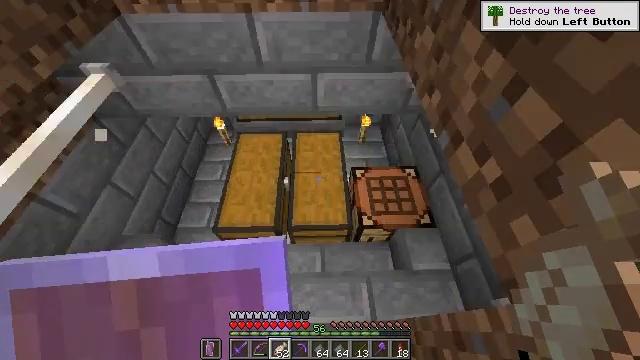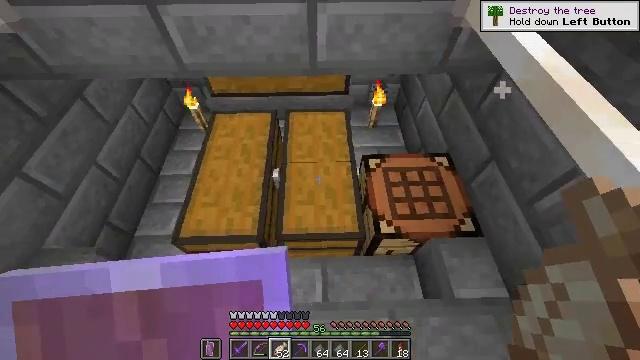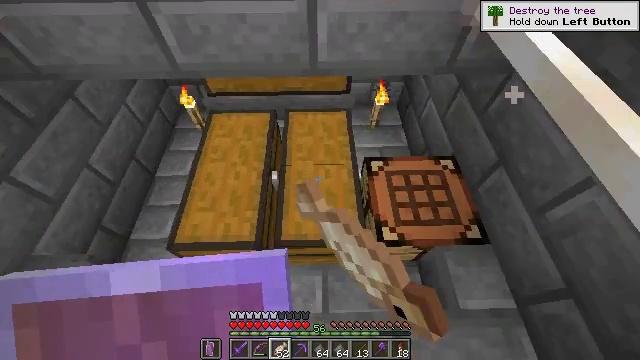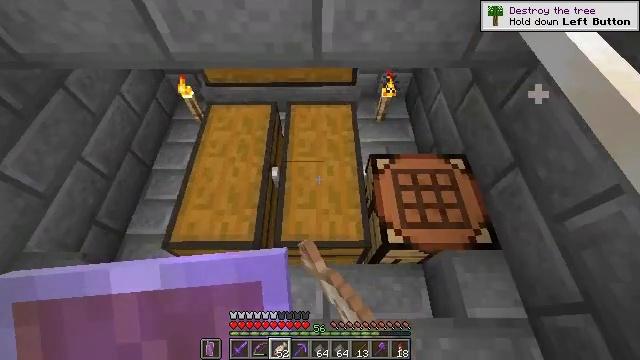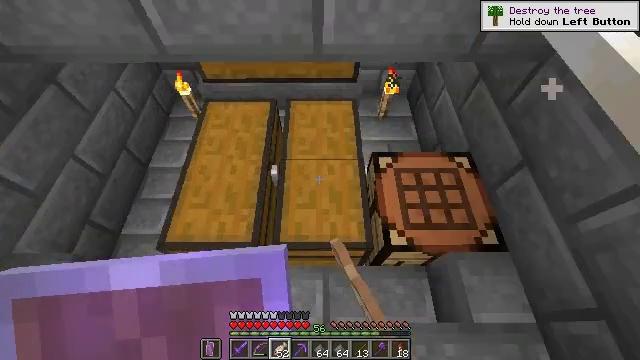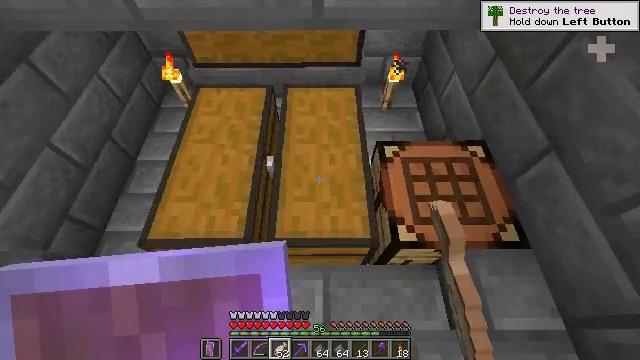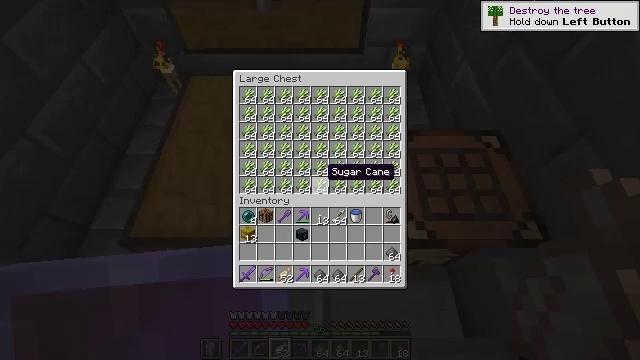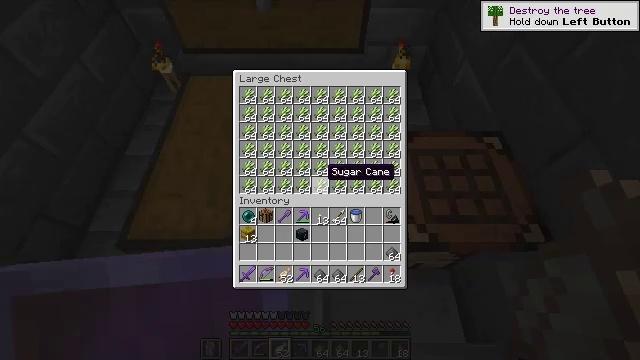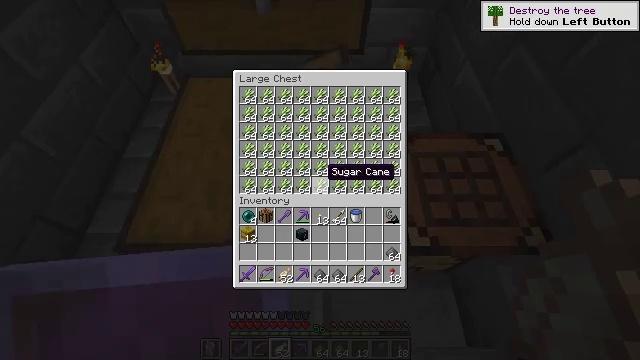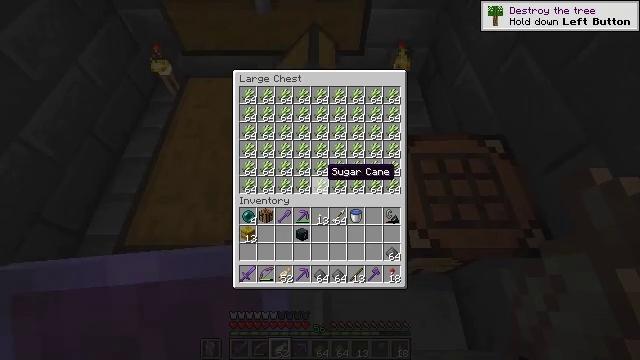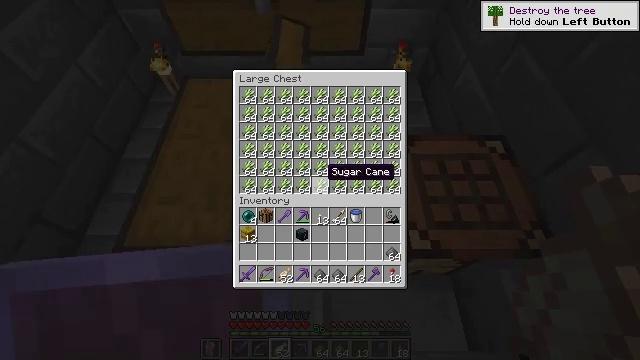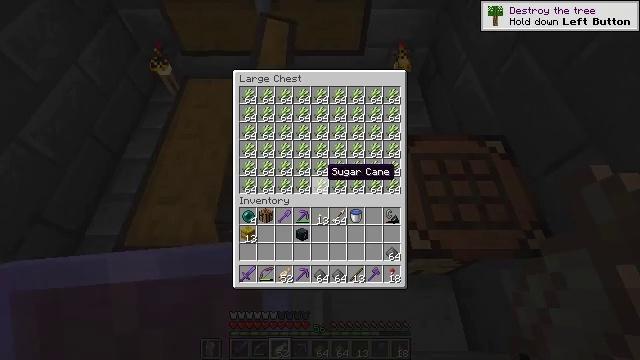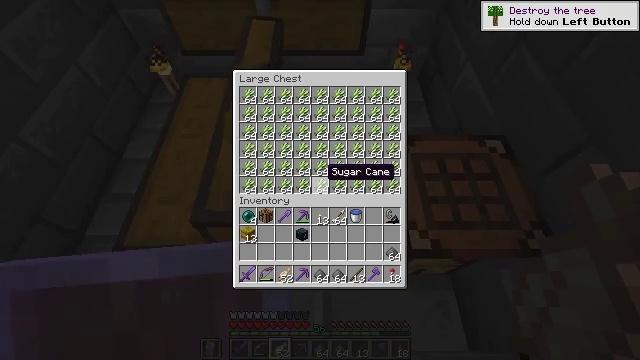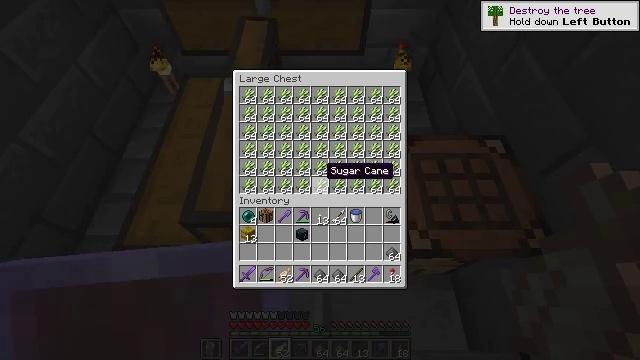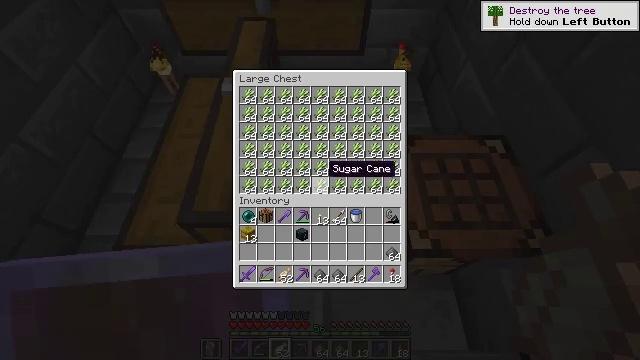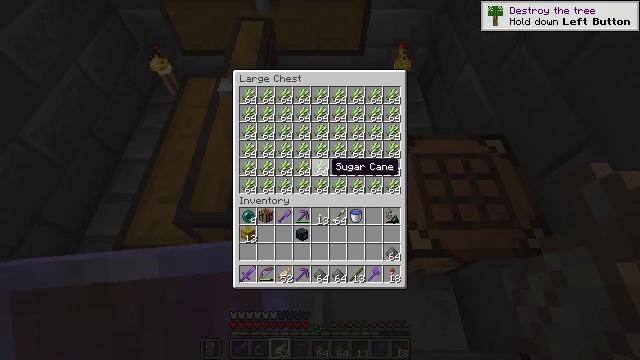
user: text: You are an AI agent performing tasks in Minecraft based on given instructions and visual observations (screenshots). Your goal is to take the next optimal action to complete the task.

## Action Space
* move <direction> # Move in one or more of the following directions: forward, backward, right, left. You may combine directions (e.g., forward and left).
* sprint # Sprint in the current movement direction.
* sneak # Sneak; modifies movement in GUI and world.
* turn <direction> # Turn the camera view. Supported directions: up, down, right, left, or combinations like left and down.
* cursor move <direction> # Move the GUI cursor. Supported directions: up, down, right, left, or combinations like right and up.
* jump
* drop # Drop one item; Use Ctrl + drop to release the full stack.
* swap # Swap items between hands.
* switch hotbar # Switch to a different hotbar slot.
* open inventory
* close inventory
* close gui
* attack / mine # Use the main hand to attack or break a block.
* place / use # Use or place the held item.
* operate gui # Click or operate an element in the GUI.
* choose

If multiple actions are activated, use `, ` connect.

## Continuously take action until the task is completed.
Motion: motion action
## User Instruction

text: Craft paper with the crafting table.
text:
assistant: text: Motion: use / place
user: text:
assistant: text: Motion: use / place
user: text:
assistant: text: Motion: turn left and down, use / place
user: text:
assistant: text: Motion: use / place
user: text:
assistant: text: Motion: no_op
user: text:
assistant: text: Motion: no_op
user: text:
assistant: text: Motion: no_op
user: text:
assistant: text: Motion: no_op
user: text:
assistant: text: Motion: no_op
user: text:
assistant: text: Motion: no_op
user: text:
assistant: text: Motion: no_op
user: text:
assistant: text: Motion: no_op
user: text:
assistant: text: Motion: no_op
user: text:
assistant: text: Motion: no_op
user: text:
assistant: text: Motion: no_op
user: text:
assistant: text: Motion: turn right
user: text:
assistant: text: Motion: turn right
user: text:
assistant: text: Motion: turn right
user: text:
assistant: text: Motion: turn right
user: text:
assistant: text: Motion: no_op
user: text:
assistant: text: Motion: no_op
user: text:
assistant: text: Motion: no_op
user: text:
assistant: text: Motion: no_op
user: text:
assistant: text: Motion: no_op
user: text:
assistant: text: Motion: sneak
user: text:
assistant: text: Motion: sneak
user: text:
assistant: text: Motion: sneak
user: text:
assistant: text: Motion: sneak
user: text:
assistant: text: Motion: sneak
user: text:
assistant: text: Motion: sneak, attack / mine